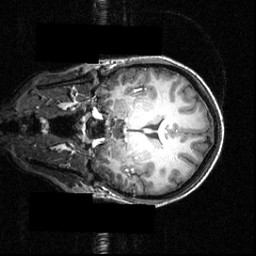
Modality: T1w
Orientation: coronal
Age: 23
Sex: female
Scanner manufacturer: siemens
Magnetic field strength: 3.951 T
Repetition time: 1.5 s
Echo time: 0.00335 s